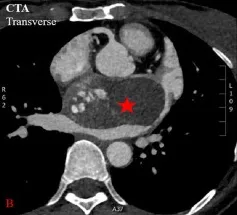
Pre-operative images showing left giant atrial tumor and adjacent structures. Indicate images from CTA.
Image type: radiology (ct)